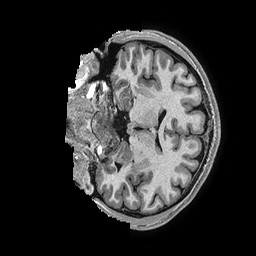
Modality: T1w
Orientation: coronal
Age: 22
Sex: male
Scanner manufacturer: ge
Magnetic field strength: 3 T
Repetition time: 0.006952 s
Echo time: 0.00292 s